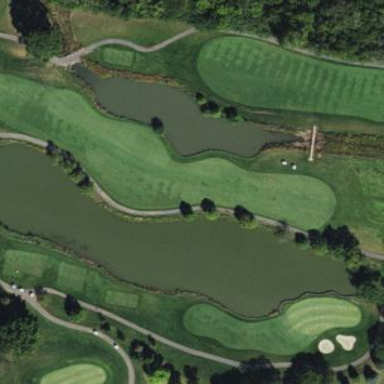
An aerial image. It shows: Well-maintained grassy area designated as golf fairway for the sport of golf. The grass is neatly mown.